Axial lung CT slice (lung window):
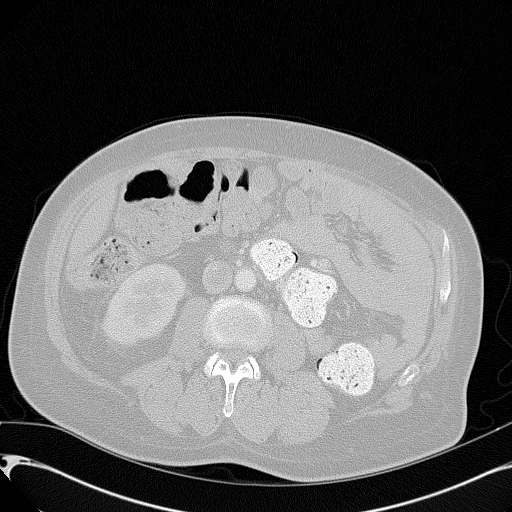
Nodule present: no